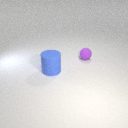
small purple rubber sphere to the right of large blue rubber cylinder